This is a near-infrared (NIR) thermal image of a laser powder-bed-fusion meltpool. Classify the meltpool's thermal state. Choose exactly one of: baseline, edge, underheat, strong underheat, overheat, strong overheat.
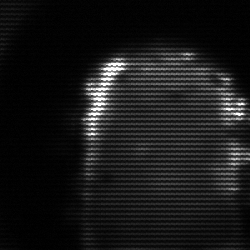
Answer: baseline